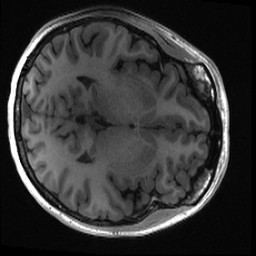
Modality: T1w
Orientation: axial